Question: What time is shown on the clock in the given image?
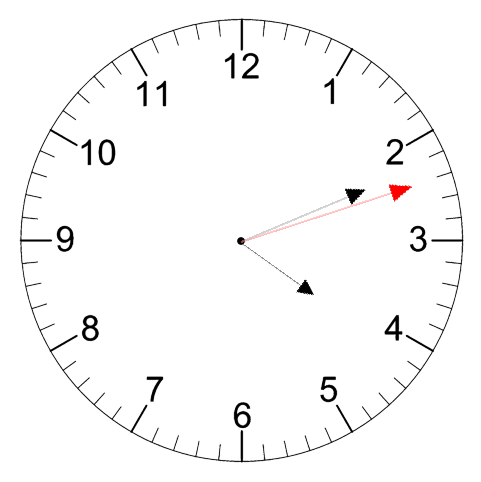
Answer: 04:11:12